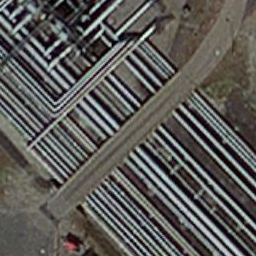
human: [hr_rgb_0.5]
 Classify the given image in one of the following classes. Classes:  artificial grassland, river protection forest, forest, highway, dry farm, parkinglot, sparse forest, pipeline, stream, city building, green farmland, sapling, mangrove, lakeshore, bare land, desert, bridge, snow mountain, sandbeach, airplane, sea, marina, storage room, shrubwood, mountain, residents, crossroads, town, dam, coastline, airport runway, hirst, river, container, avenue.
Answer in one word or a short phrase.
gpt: pipeline